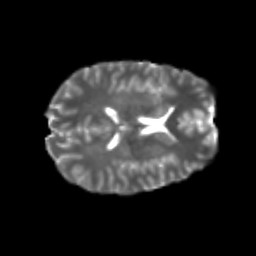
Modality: T2w
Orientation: axial
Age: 23
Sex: male
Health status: healthy
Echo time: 0.074 s